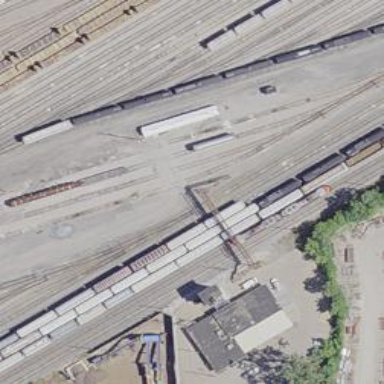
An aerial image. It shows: Railway yard in service.